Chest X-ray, PA view. Patient: 45 years old, sex F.
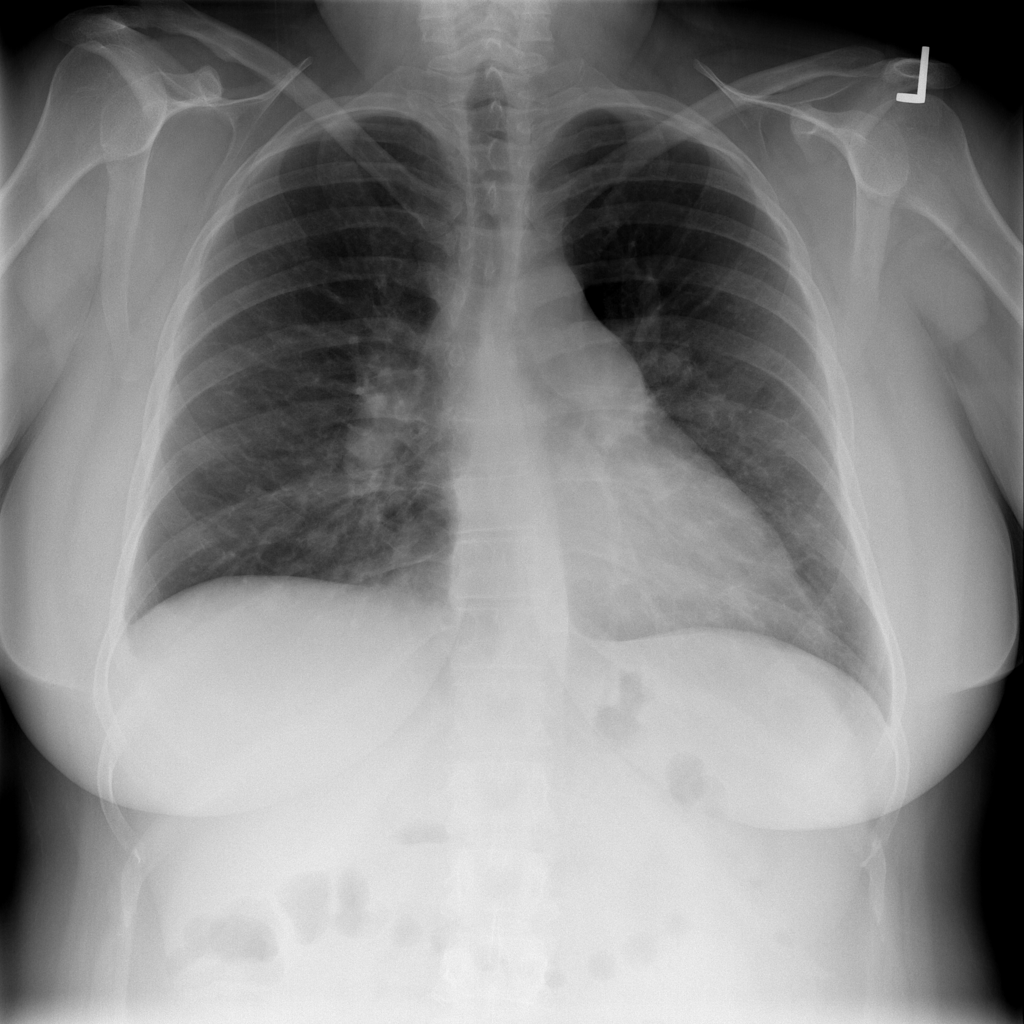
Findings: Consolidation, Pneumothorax